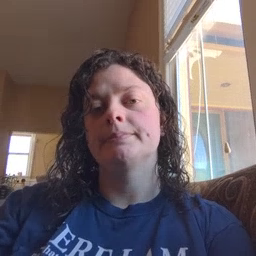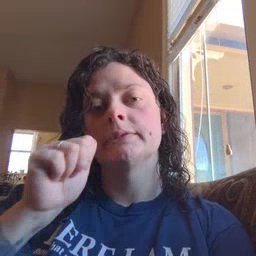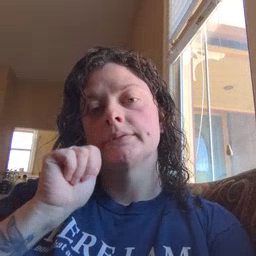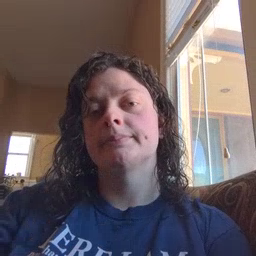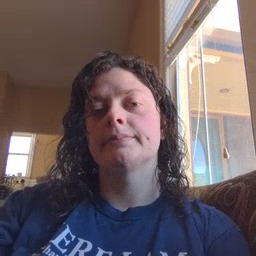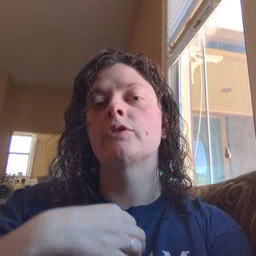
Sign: aunt